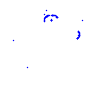
Particle: proton